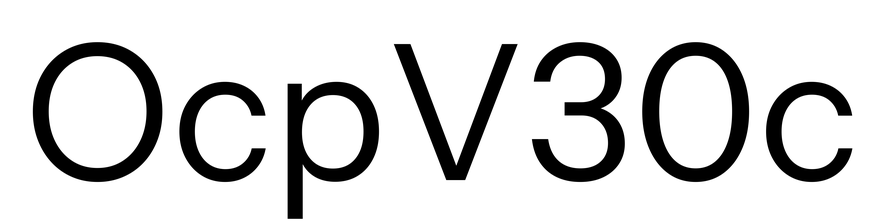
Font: InstrumentSans_Regular